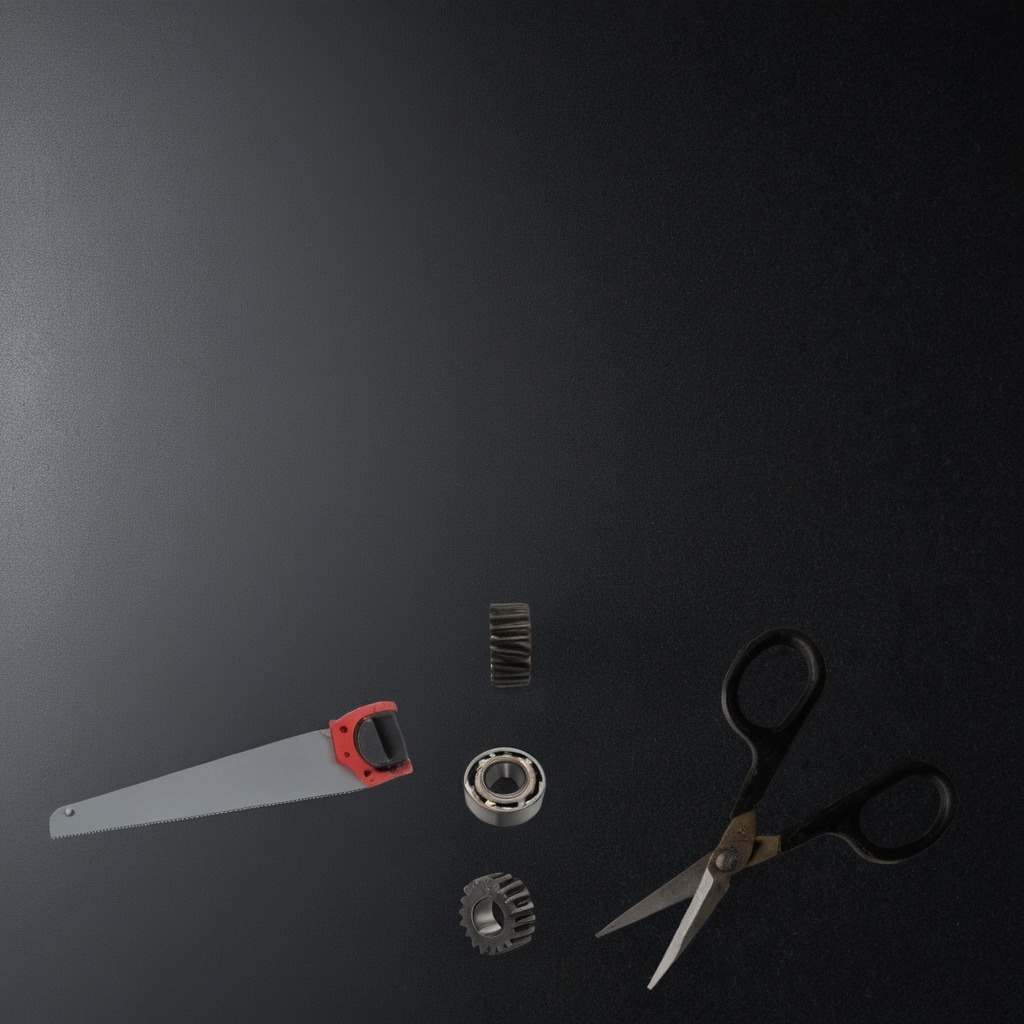
A metal ball bearing, a steel gear with teeth, a coiled metal spring, a handheld metal saw, and a pair of scissors are lying on the clean granite tabletop covered with a black rubber mat inside a workshop under bright overhead lighting crisp shadows high clarity worn but beneath the mat